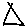
Label: triangle